Question: I created a listview with radiobutton. The listview is like the image below:

And my getView is:
'''
public View getView(final int position, View convertView, ViewGroup parent) {
ViewHolder holder = null;
PaymentData rowItem = getItem(position);
LayoutInflater mInflater = (LayoutInflater) context
.getSystemService(Context.LAYOUT_INFLATER_SERVICE);
if (convertView == null) {
convertView = mInflater.inflate(
com.android.paypal.homeactivity.R.layout.list_item, null);
holder = new ViewHolder();
holder.radioBtn = (RadioButton) convertView
.findViewById(com.android.paypal.homeactivity.R.id.rdb_payment_method);
holder.btPaymentMethod = (Button) convertView
.findViewById(com.android.paypal.homeactivity.R.id.bt_item_event);
convertView.setTag(holder);
} else
holder = (ViewHolder) convertView.getTag();
holder.radioBtn.setOnClickListener(new OnClickListener() {
@Override
public void onClick(View v) {
if ((position != mSelectedPosition) && (mSelectedRB != null)) {
mSelectedRB.setChecked(false);
}
mSelectedPosition = position;
mSelectedRB = (RadioButton) v;
}
});
if (mSelectedPosition != position) {
holder.radioBtn.setChecked(false);
} else {
holder.radioBtn.setChecked(true);
if (mSelectedRB != null && holder.radioBtn != mSelectedRB) {
mSelectedRB = holder.radioBtn;
}
}
holder.radioBtn.setText(rowItem.getRdbText());
holder.btPaymentMethod.setText(rowItem.getBtText());
return convertView;
}
'''
I want to auto checked the last radiobutton when the screen comes first. How can I achieve this.
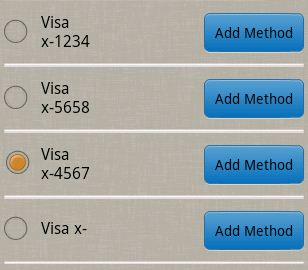
Answer: Hold a boolean to say whether user has himself selected anything. Let the boolean be 'userSelected = false;'
Now you could do in 'getView()':
'''
if(position==getCount()-1 && userSelected==false)
holder.radioBtn.setChecked(true);
else
holder.radioBtn.setChecked(false);
'''
In onItemClick, when the user has made a selection himself, just set 'userSelected=true;'